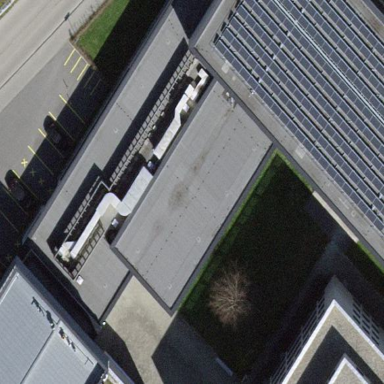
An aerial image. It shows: School building.